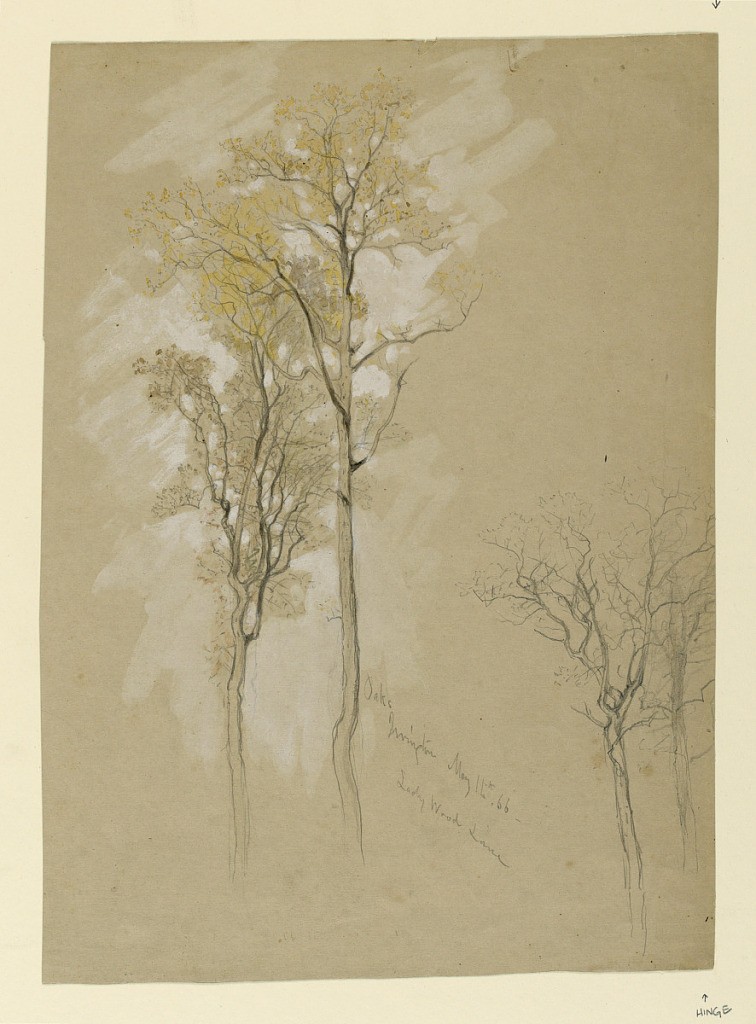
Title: Oaks, Lady Wood Lane, Irvington
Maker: Samuel Colman, American, 1832–1920
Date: May 4, 1866
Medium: Recto: Graphite, brush and watercolors on brown paper Verso: Graphite
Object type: Drawing
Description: Recto: Vertical view of oaks, one standing behind the other at left and two more oaks at right.
Verso: An incomplete sketch of a dead tree at right edge.